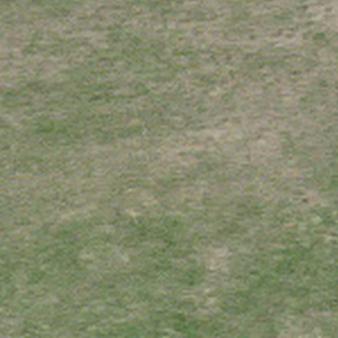
Label: other